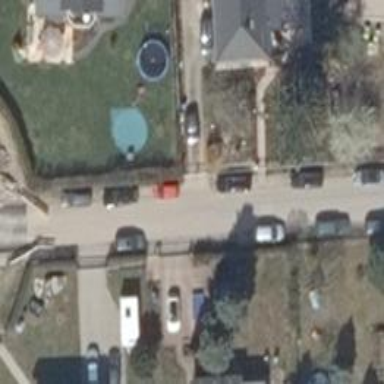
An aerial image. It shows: Driveway.